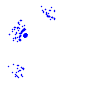
Particle: pion